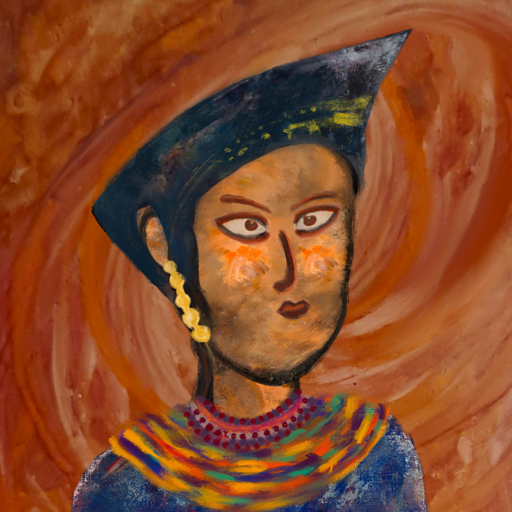
Background: Pious_Lady, Head And Neck Side: Gypsy_Queen, Face Side: Roy_Bahadur, Bust: Irani, Hair Side: Blank, Head Accessory: Irani, Second Necklace: An_Impression_2, Necklace: Roy_Bahadur, Baby: Blank